Field crop: maize
Growth stage: 2
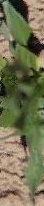
Species: maize